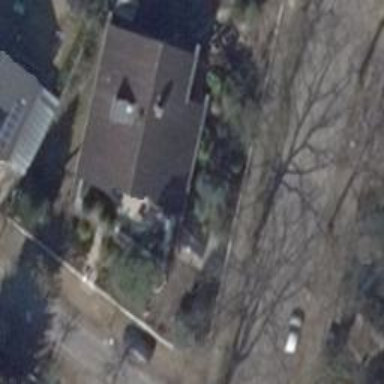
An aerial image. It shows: Residential building with gabled roof.